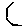
Label: hexagon